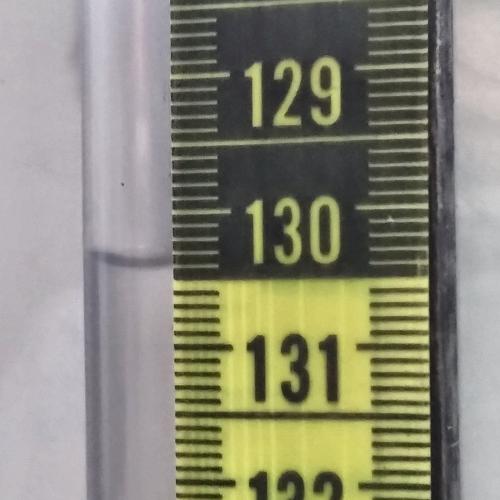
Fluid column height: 130.4 cm